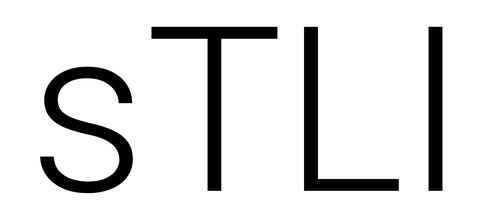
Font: Roboto_Light